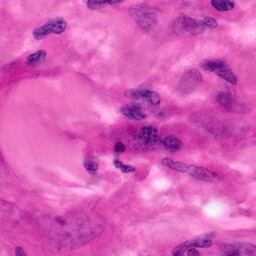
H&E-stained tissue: Pancreatic